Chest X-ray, AP view. Patient: 63 years old, sex M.
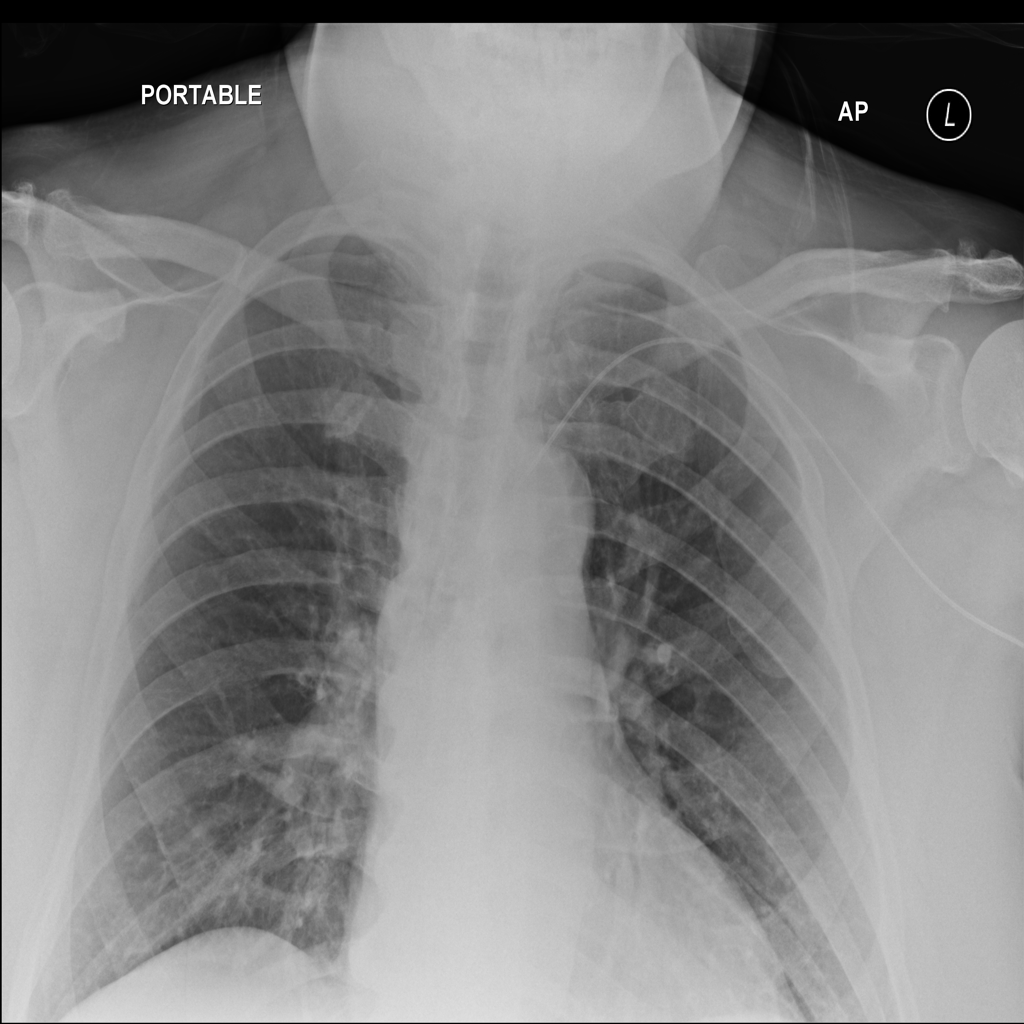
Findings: No Finding